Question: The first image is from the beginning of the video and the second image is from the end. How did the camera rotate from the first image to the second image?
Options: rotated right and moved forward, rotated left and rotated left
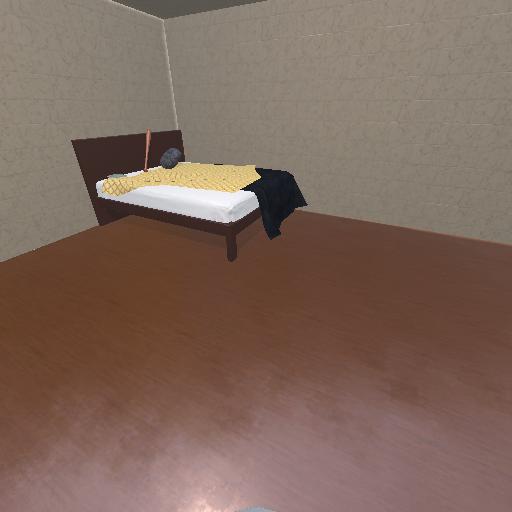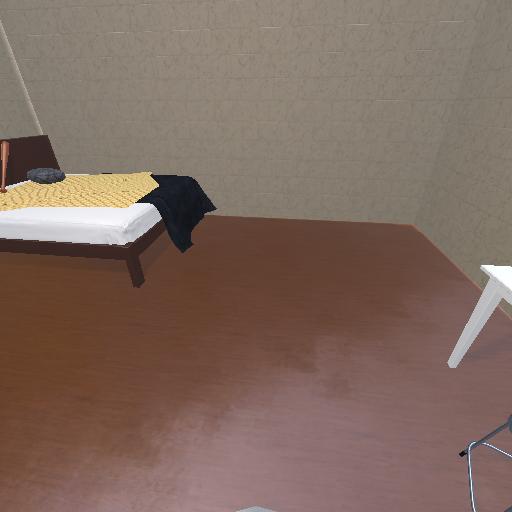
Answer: rotated right and moved forward